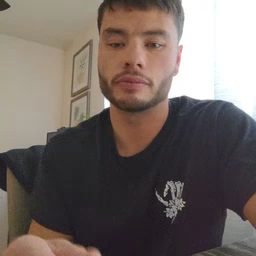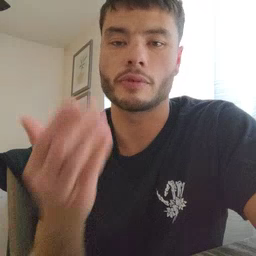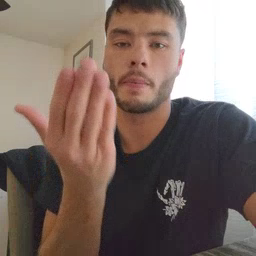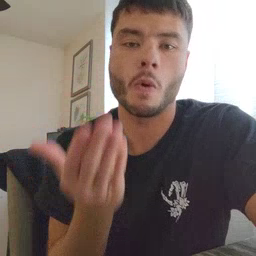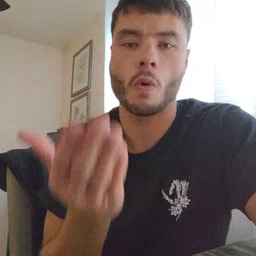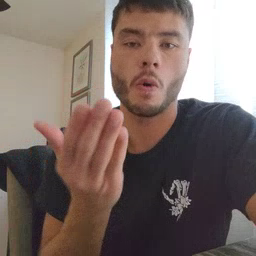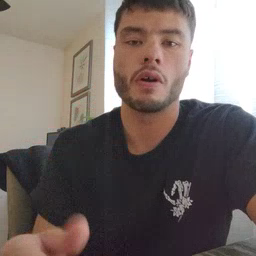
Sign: boat